Question: I'm trying to figure on how use to ':after' and ':before' CSS properly and will be applying the styles to this:

The objective here is to fit the fixed width and height of box inside of the parent box (not sure if I said that correctly).
The box inside is going past or overflowing.
How do I set the parent box to adjust no matter how big the child box is? The child box I'm mentioning here is the dark grey box.
'''
<div class="connections-label">
<div class="connections-avatar"></div>
<h3><a href="">Christian Blanquera</a></h3>
<h4>Invested over 5 million cookies in 20 startups</h4>
</div>
'''
'''
.connections-label a
{
color:#1c89cc;
text-decoration:none
}
.connections-label h4
{
color:#686868;
font-style:italic;
}
.connections-avatar
{
width:50px;
height:50px;
float:left;
background-color:grey;
margin-right:10px
}
.connections-label:after
{
content:"";
}
'''
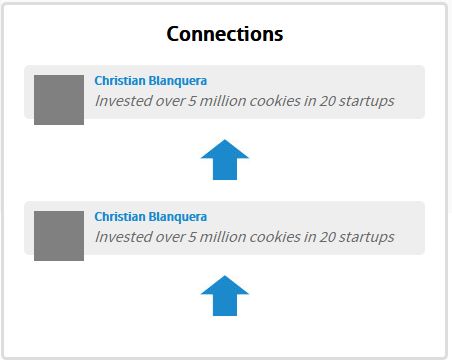
Answer: You're looking for a CSS clearfix solution. Basically, floated elements are removed from the normal flow of the document, and must be <URL>. The simplest clearfix is to apply 'overflow: hidden;' to the element containing the floated element:
'''
.connections-label {
overflow: hidden; }
'''
This is usually sufficient for most float containment scenarios. However, positioned elements and overflowing content will also be clipped by this CSS. A more complex clearfix will contain floated elements without hiding positioned elements is documented at the article above:
'''
.connections-label:before,
.connections-label:after {
content: '';
display: table; }
.connections-label:after {
clear: both; }
/* IE6/7 support */
.connections-label {
display: inline-block; }
.connections-label {
display: block; }
'''
Also, another trick I learned recently is that applying 'overflow: hidden;' to an element on the left or right of a floated element keeps that element from wrapping below the floated element. It's easier to see than describe, so check out my <URL>.